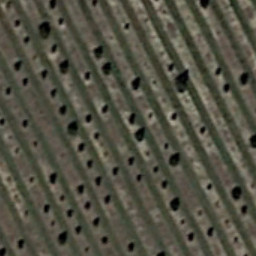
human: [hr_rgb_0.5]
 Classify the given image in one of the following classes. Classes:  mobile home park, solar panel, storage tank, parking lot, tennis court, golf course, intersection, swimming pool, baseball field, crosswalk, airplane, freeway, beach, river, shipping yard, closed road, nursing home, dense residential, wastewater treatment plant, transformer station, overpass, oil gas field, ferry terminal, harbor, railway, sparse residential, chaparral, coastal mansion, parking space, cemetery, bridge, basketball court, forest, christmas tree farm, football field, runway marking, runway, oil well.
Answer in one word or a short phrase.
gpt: christmas tree farm